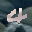
Label: 4